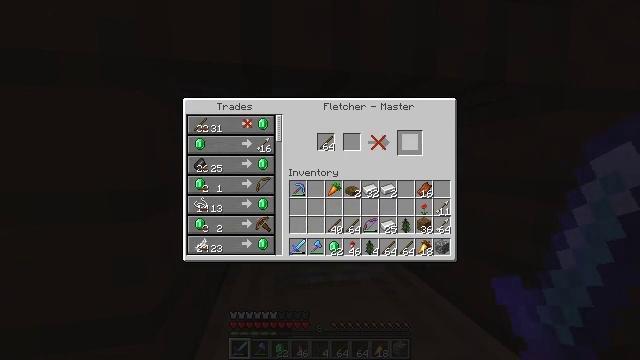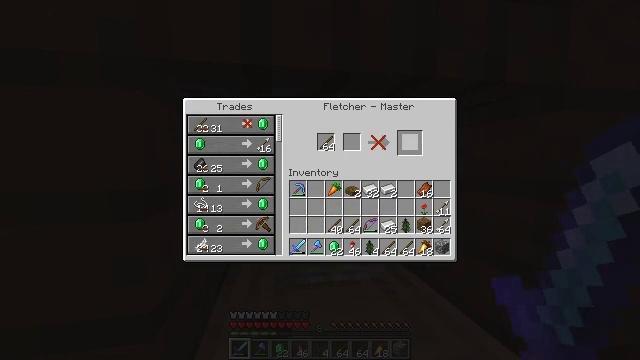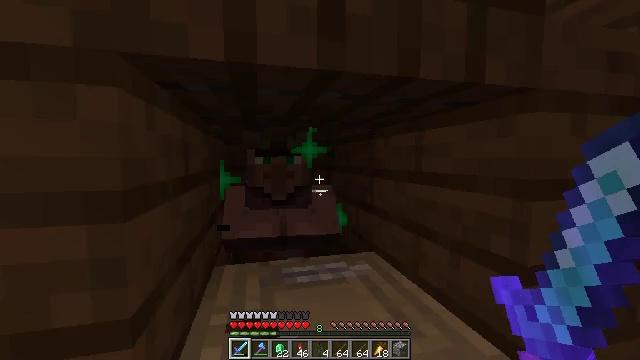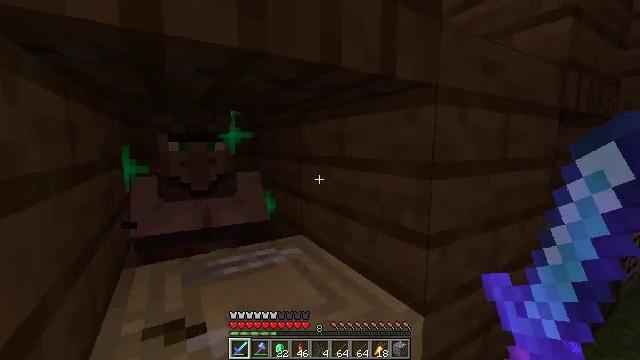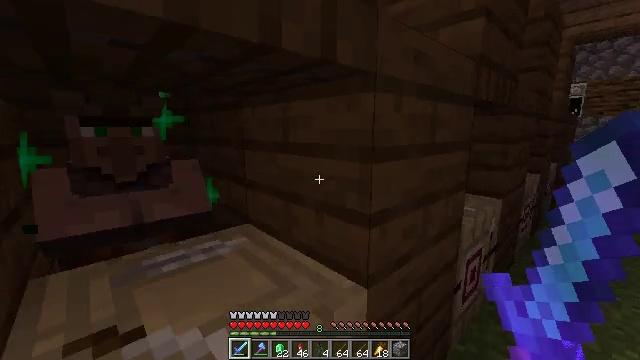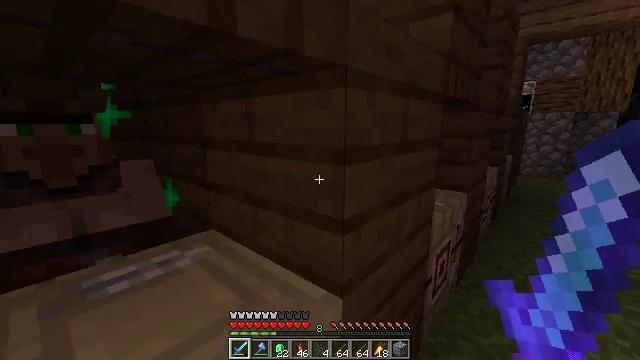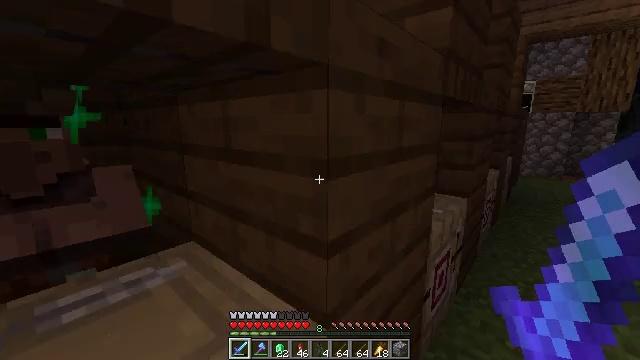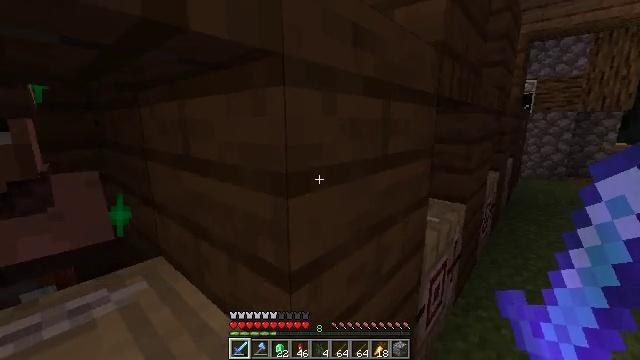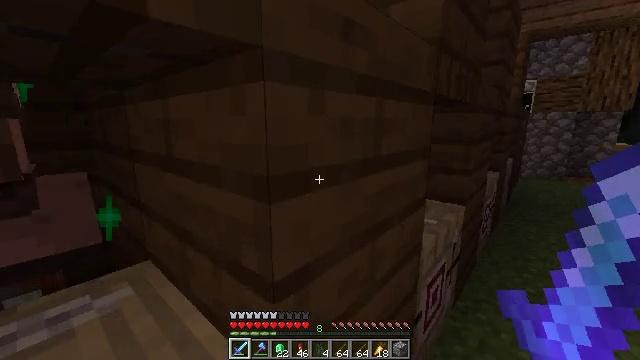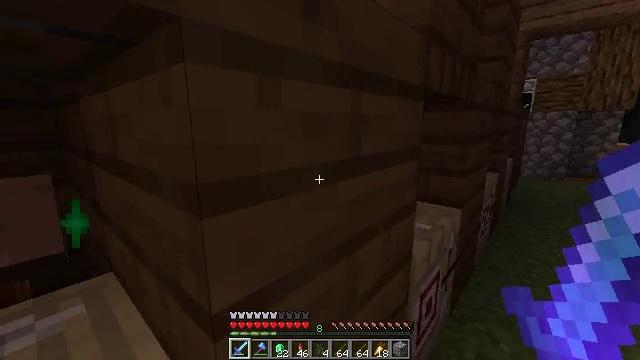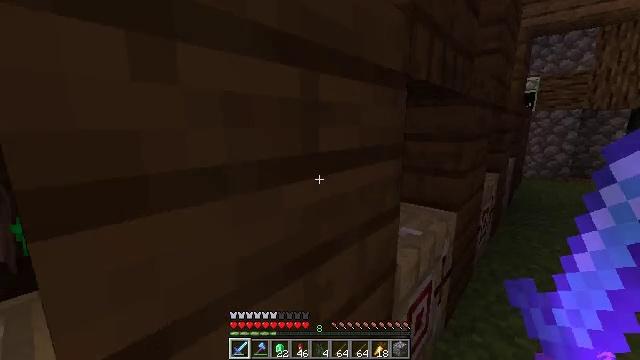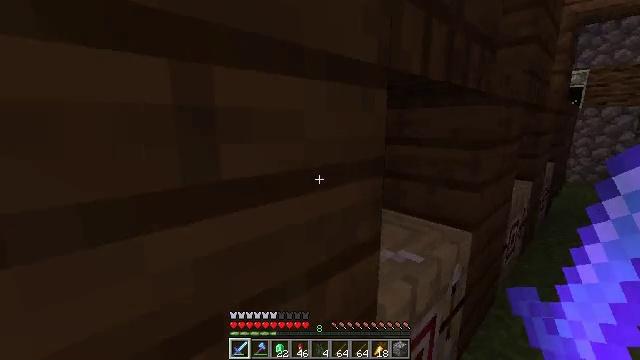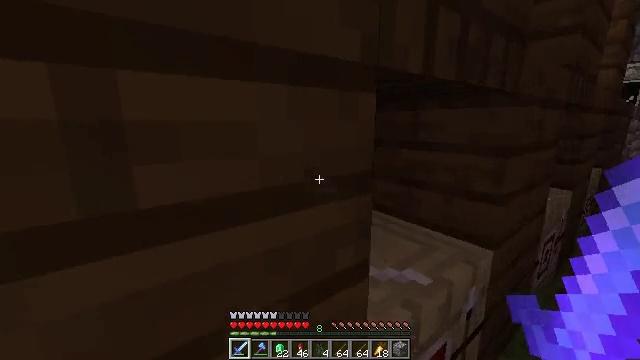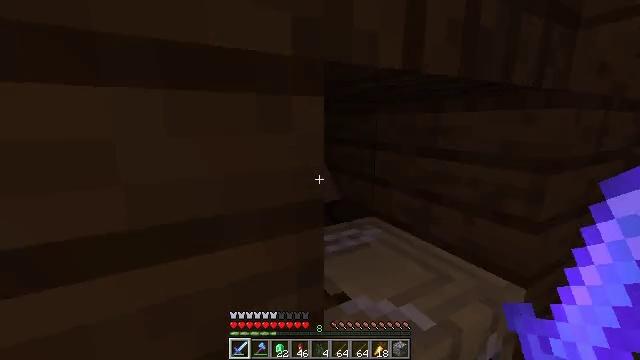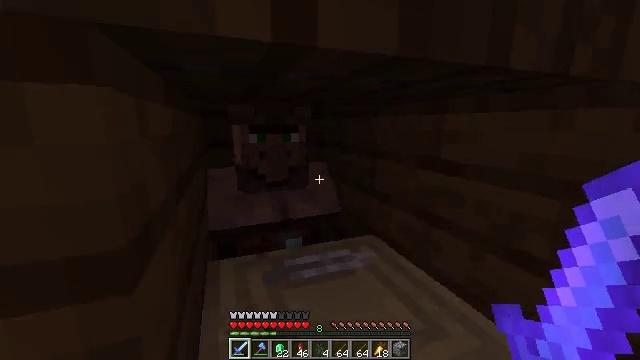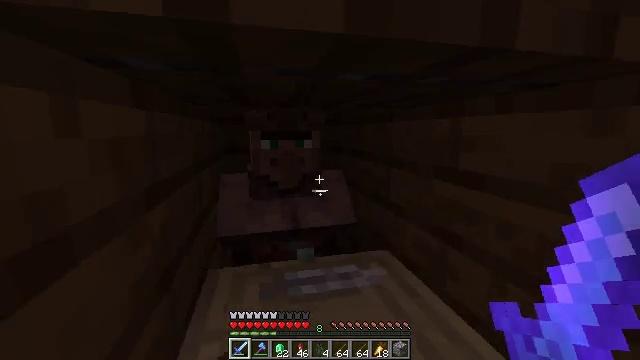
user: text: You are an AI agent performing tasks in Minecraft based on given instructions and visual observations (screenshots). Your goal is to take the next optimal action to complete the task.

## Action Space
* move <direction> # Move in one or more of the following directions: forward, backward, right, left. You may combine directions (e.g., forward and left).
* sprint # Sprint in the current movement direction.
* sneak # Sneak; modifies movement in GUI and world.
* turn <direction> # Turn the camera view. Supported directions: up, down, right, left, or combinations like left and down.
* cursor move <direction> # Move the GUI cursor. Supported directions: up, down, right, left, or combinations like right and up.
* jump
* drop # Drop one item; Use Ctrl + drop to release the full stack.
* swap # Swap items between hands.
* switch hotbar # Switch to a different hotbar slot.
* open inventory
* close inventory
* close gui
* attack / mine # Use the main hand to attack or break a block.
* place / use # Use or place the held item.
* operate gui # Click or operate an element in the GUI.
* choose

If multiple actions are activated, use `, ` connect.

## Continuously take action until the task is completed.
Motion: motion action
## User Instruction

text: Open the crafting table to craft an emerald.
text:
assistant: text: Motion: sneak
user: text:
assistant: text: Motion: cursor move right, close inventory
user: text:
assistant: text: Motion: turn right and down, close inventory
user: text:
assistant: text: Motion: turn right and down
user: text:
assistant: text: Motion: move forward, turn right and down
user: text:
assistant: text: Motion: move forward and move right
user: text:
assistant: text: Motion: move forward and move right
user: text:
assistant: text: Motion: move forward and move right
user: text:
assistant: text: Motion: move forward and move right
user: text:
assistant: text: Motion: move forward and move right
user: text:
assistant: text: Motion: move forward and move right, turn left
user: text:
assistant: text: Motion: move forward and move right, turn left
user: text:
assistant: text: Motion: move forward and move right, turn left
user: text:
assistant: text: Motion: move forward and move right, turn left
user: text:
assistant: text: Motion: move forward and move right, turn left and up
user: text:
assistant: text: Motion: turn left, use / place
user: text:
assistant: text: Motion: turn left, use / place
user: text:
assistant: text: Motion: turn left, use / place
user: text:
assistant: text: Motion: no_op
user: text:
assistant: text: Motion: no_op
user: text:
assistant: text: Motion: open gui
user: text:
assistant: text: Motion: sneak, cursor move left
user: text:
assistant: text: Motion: sneak, cursor move left and up
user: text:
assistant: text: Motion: sneak, cursor move left and up
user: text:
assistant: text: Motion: sneak
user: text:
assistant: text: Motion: sneak
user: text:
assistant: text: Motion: sneak
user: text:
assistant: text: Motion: sneak, operate gui
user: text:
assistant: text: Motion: sneak, operate gui
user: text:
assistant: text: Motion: sneak, cursor move right, operate gui